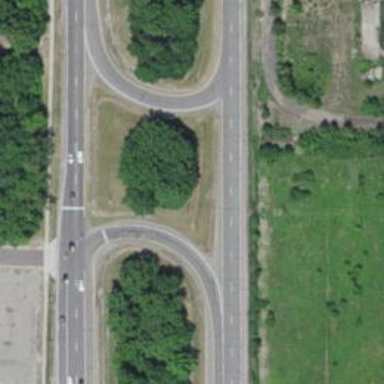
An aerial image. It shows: Primary link highway.